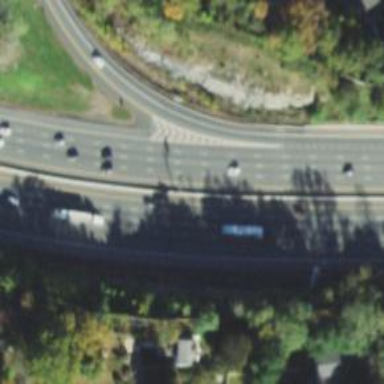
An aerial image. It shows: Asphalt motorway.